【题型】填空题　【知识点】解析几何　【难度】hard
考虑这样的等腰三角形：它的三个顶点都在椭圆 \( C: \frac{x^2}{2024} + y^2 = 1 \) 上，且其中至少有两个顶点为椭圆 \( C \) 的顶点。这样的等腰三角形有 \underline{\quad\quad\quad} 个。
【解答】
\noindent 【答案】24

\vspace{1em}
\noindent 【分析】分别以椭圆顶点连线为等腰三角形的腰或底，进行分类讨论，得到答案。

\vspace{1em}
\noindent 【详解】不妨设 \( A_1(-\sqrt{2024},0), B_2(0,1) \)，

\noindent 先讨论三角形有两个顶点为椭圆的顶点的情况，

\noindent 如图 1，连接 \( A_1B_2 \)，当 \( A_1B_2 \) 为等腰三角形的底时，

\noindent 作 \( A_1B_2 \) 的垂直平分线交椭圆于 \( P,Q \) 两点，

\noindent 图 1

\noindent 图 2

\noindent 连接 \( QA_1,QB_2,PA_1,PB_2 \)，则 \( \triangle QA_1B_2, \triangle PA_1B_2 \) 为等腰三角形，满足题意，

\noindent 同理当 \( A_2B_2, A_2B_1, A_1B_1 \) 为等腰三角形的底时，

\noindent 也可以各作出 2 个满足要求的等腰三角形，共有 8 个；

\noindent 如图 2，当 \( A_1B_2 \) 为等腰三角形的腰时，以 \( B_2 \) 为圆心，\( A_1B_2 \) 为半径作圆，

\noindent 则圆的方程为 \( x^2 + (y-1)^2 = 2025 \)，

\[
\begin{cases}
x^2 + (y-1)^2 = 2025 \\
\frac{x^2}{2024} + y^2 = 1
\end{cases}
\]

\noindent 解得
\[
\begin{cases}
x = \sqrt{2024} \\
y = 0
\end{cases},\quad
\begin{cases}
x = -\sqrt{2024} \\
y = 0
\end{cases} \quad \text{或} \quad
\begin{cases}
x = \frac{90\sqrt{1022626}}{2023} \\
y = -\frac{2}{2023}
\end{cases},\quad
\begin{cases}
x = -\frac{90\sqrt{1022626}}{2023} \\
y = -\frac{2}{2023}
\end{cases}
\]

\noindent 即圆与椭圆相交于点 \( A_1, A_2, N, M \)，连接 \( MA_1, NA_1, MB_2, NB_2 \)，

\noindent 其中 \( \triangle MA_1B_2, \triangle NA_1B_2 \) 满足要求，\( \triangle A_1A_2B_2 \) 三个顶点均为椭圆顶点，不合题意，

\noindent 同理当 \( A_2B_2, A_2B_1, A_1B_1 \) 为等腰三角形的腰时，

\noindent 也可以各作出 2 个满足要求的等腰三角形，共有 8 个；

\noindent 如图 3，以 \( B_2 \) 为圆心，\( B_1B_2 \) 为半径作圆，则圆的方程为 \( x^2 + (y-1)^2 = 4 \)，

\[
\begin{cases}
x^2 + (y-1)^2 = 4 \\
\frac{x^2}{2024} + y^2 = 1
\end{cases}
\]

\noindent 解得
\[
\begin{cases}
x = 0 \\
y = -1
\end{cases},\quad
\begin{cases}
x = \sqrt{\frac{6071}{2023}} \\
y = \frac{2021}{2023}
\end{cases},\quad
\begin{cases}
x = -\sqrt{\frac{6071}{2023}} \\
y = \frac{2021}{2023}
\end{cases}
\]

\noindent 此时圆与椭圆相交于点 \( B_1, S, T \)，

\noindent 连接 \( SB_1, SB_2, TB_1, TB_2 \)，此时 \( \triangle SB_1B_2, \triangle TB_1B_2 \) 为等腰三角形，满足题意，共有 2 个，

\noindent 图 3

\noindent 图 4

\noindent 如图 4，以 \( B_1 \) 为圆心，\( B_1B_2 \) 为半径作圆，此时圆与椭圆相交于点 \( B_2, U, V \)，

\noindent 连接 \( UB_1, UB_2, VB_1, VB_2 \)，

\noindent 此时 \( \triangle UB_1B_2, \triangle VB_1B_2 \) 为等腰三角形，满足题意，共有 2 个，

\noindent 由椭圆性质可知，\( A_1A_2 \) 为椭圆中的最长弦，

\noindent 所以不能作为等腰三角形的腰，而作为底时，

\noindent 刚好等腰三角形的顶点为上顶点或下顶点，不合要求，

\noindent 最后再算 3 个顶点都在椭圆顶点的情况，易知这样的等腰三角形有 4 个，

\noindent 综上：满足要求的等腰三角形个数为 \( 8 + 8 + 2 + 2 + 4 = 24 \)。

\noindent 故答案为：\(\boldsymbol{24}\)。

\vspace{1em}
\noindent 【点睛】方法点睛：两圆一线，是平面几何中等腰三角形存在性问题的通用解法，这里以椭圆为背景进行考察，基本思路没有变化，但要注意两圆一线所得到的等腰三角形有不满足要求的，要舍去。
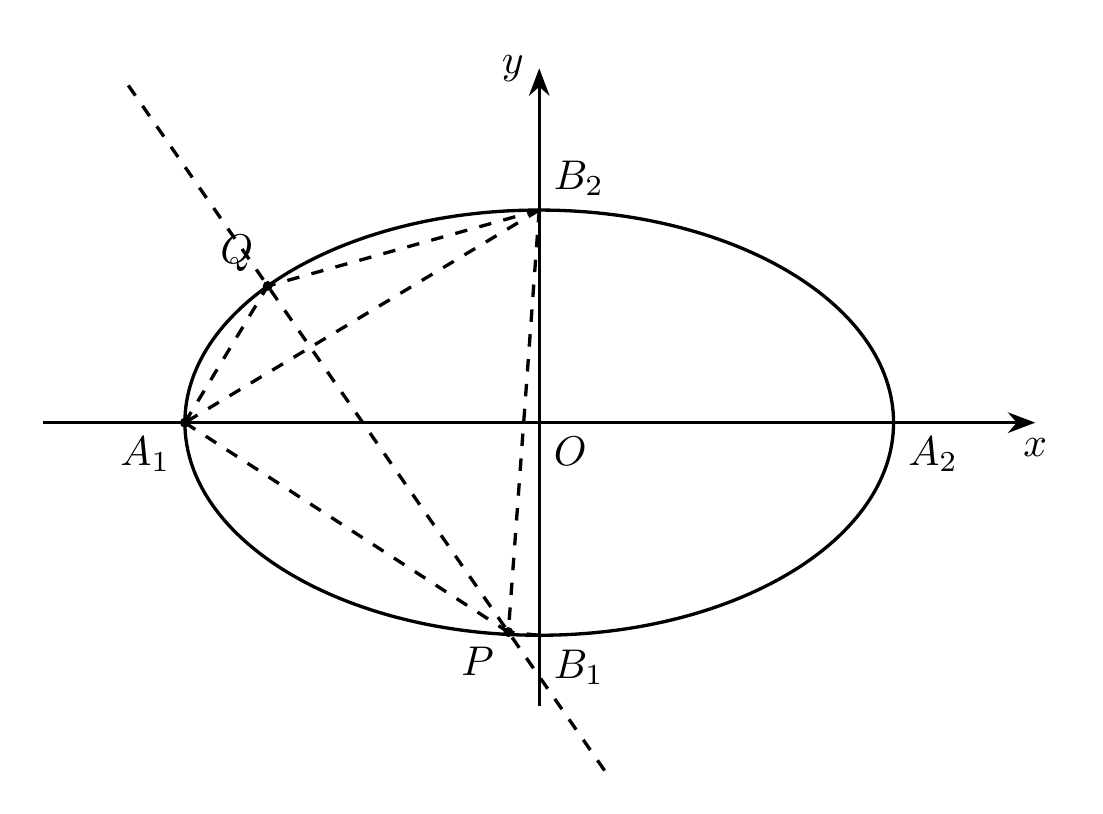
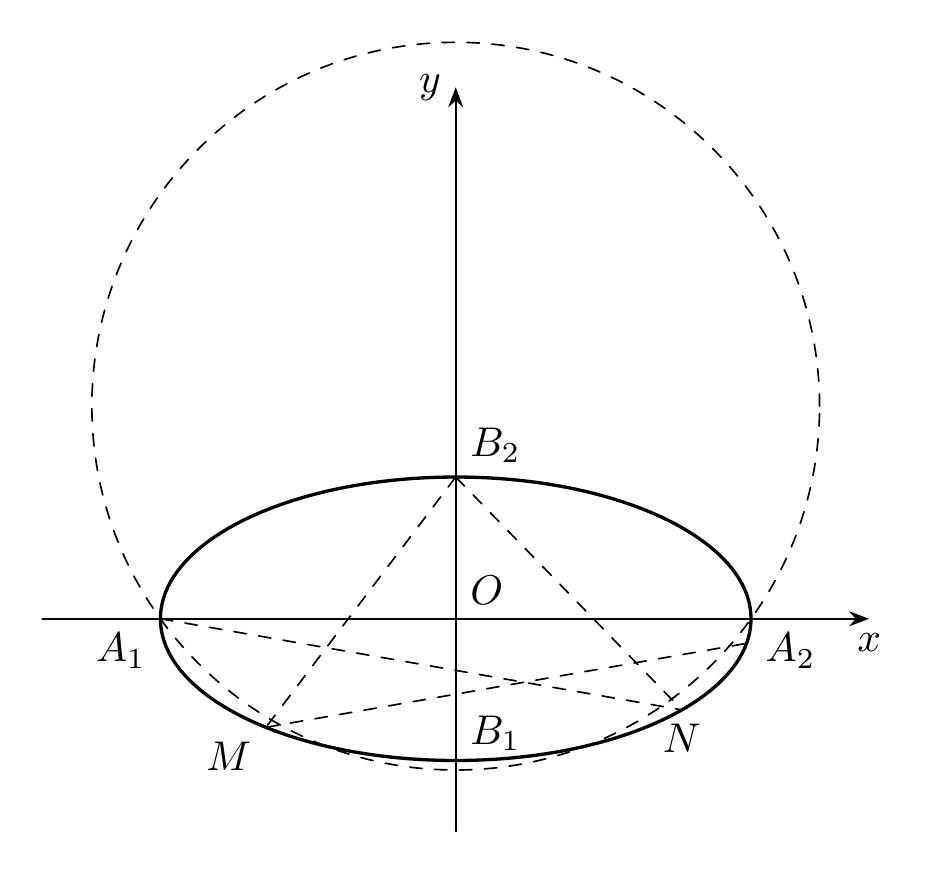
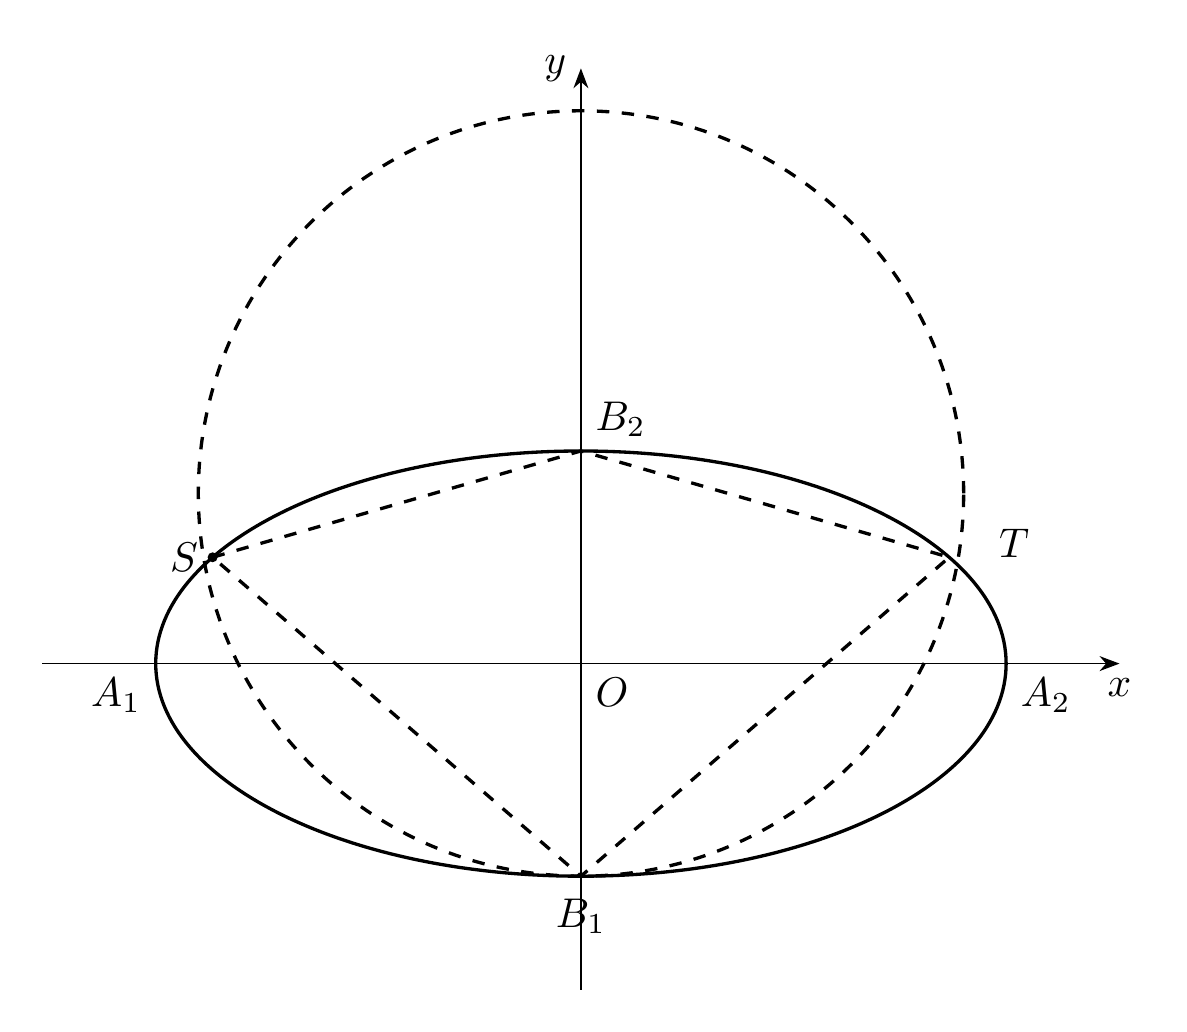
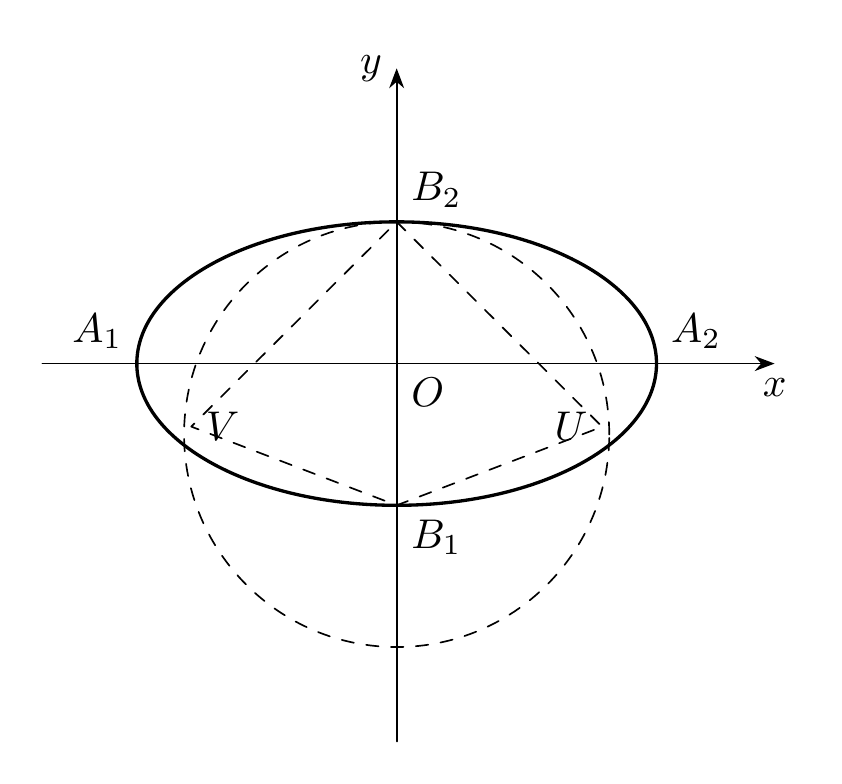